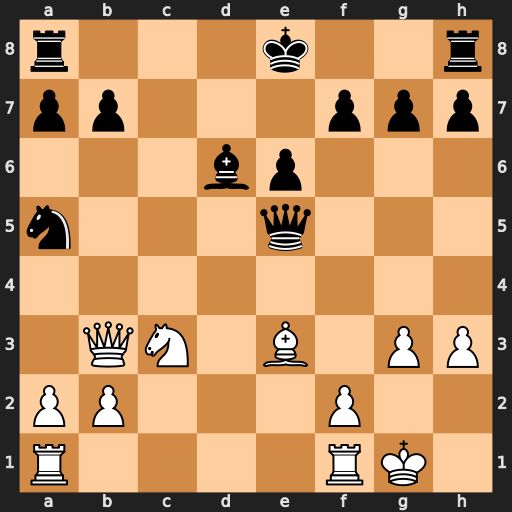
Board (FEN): r3k2r/pp3ppp/3bp3/n3q3/8/1QN1B1PP/PP3P2/R4RK1
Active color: w
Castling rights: kq
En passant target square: -
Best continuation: Qa4+ Nc6 Bf4